Question: I am making a query to MongoDB
'''
db.getCollection('user_actions').aggregate([
{$match: {
type: 'play_started',
entity_id: {$ne: null}
}},
{$group: {
_id: '$entity_id',
view_count: {$sum: 1}
}},
])
'''
and getting a list of docs with two fields:

How can I get a list of lists with two items like
'''
[[entity_id, view_count], [entity_id, view_count], ...]
'''
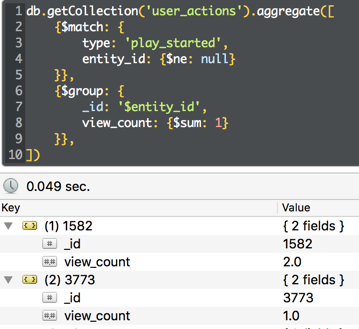
Answer: Actually there are two different way to do this, depending on your MongoDB server version.
The optimal way is in MongoDB 3.2 using the square brackets '<URL> accumulator operator to return a two dimensional array.
'''
db.getCollection('user_actions').aggregate([
{ "$match": {
"type": 'play_started',
"entity_id": { "$ne": null }
}},
{ "$group": {
"_id": "$entity_id",
"view_count": { "$sum": 1}
}},
{ "$project": {
"_id": 0,
"result": [ "$_id", "$view_count" ]
}},
{ "$group": {
"_id": null,
"result": { "$push": "$result" }
}}
])
'''
---
From MongoDB 2.6 and prior to 3.2 you need a different approach. In order to create your array you need to use the <URL> operator here returns the "entity_id" or "view_count" accordingly to the "boolean-expression".
'''
db.getCollection('user_actions').aggregate([
{ "$match": {
"type": 'play_started',
"entity_id": { "$ne": null }
}},
{ "$group": {
"_id": "$entity_id",
"view_count": { "$sum": 1}
}},
{ "$project": {
"_id": 0,
"result": {
"$map": {
"input": { "$literal": [ "A", "B"] },
"as": "el",
"in": {
"$cond": [
{ "$eq": [ "$$el", "A" ] },
"$_id",
"$view_count"
]
}
}
}
}},
{ "$group": {
"_id": null,
"result": { "$push": "$result" }
}}
])
'''
It worth noting that this will also work in MongoDB 2.4. If you are running MongoDB 2.2, you can use the undocumented '$const' operator which does the same thing.